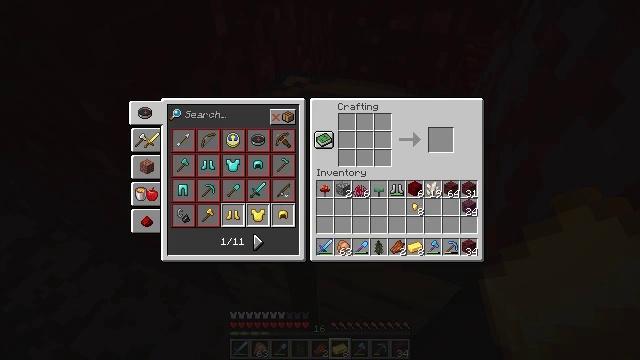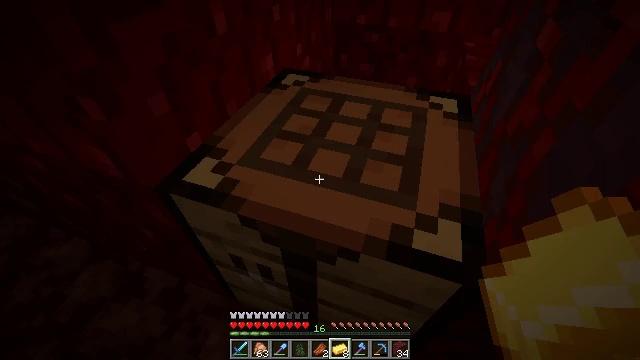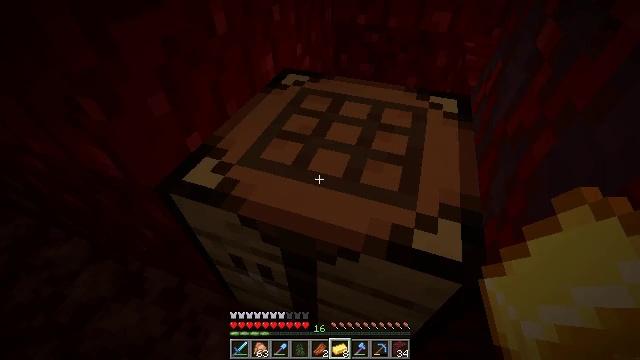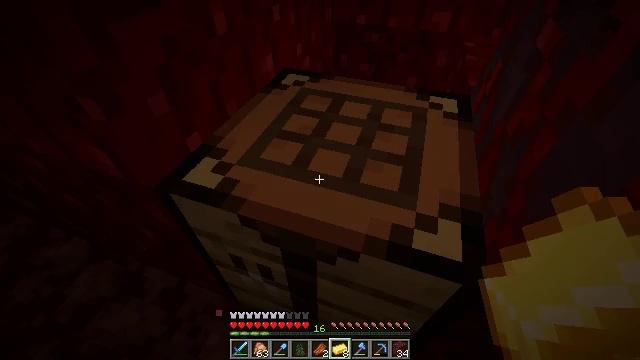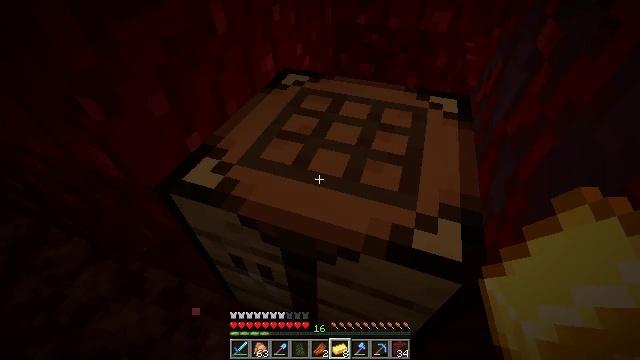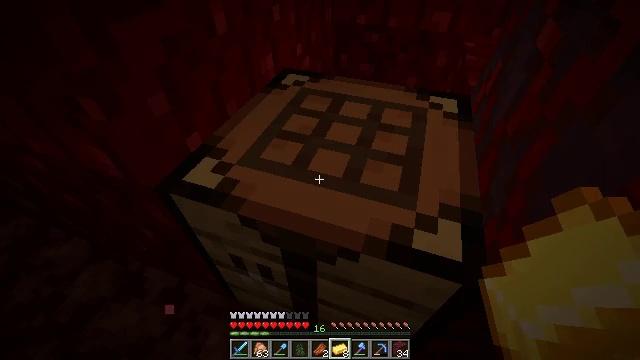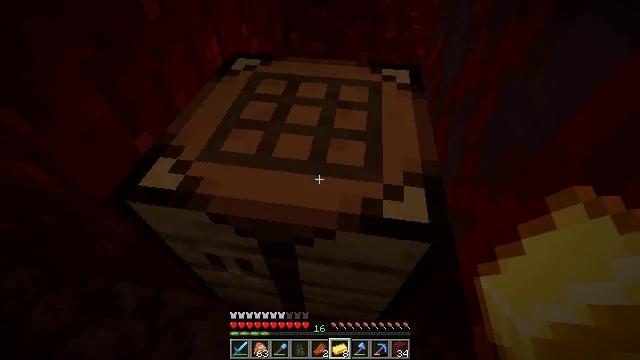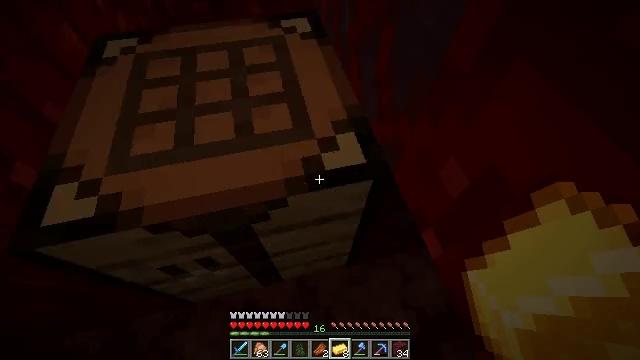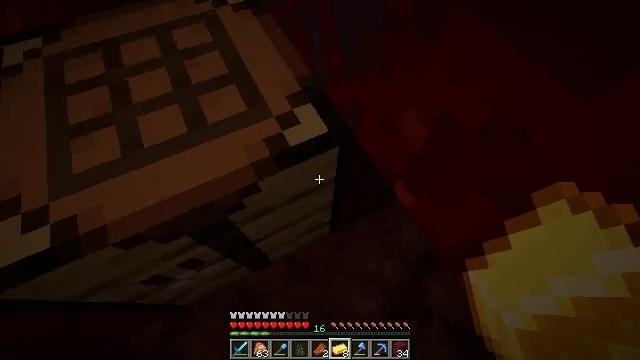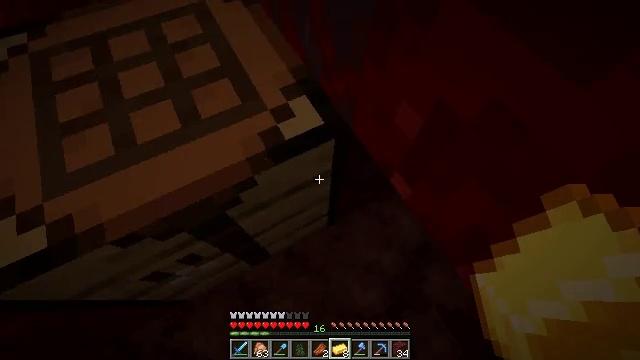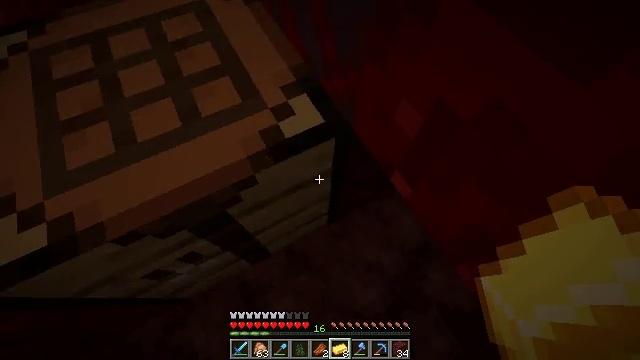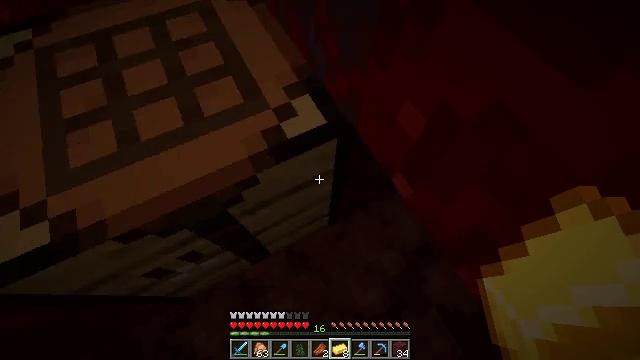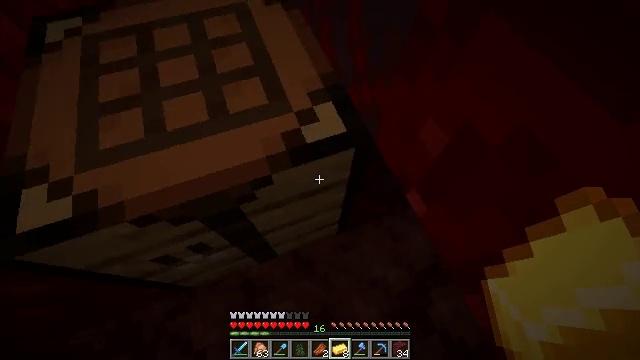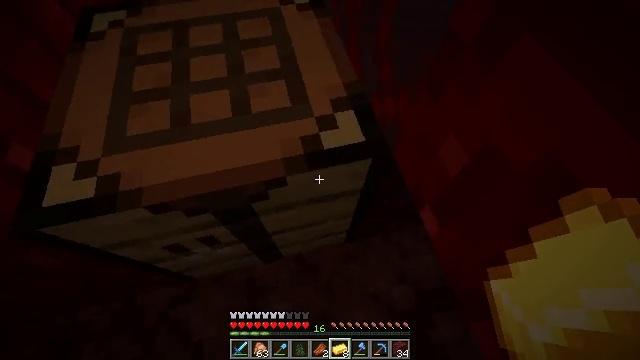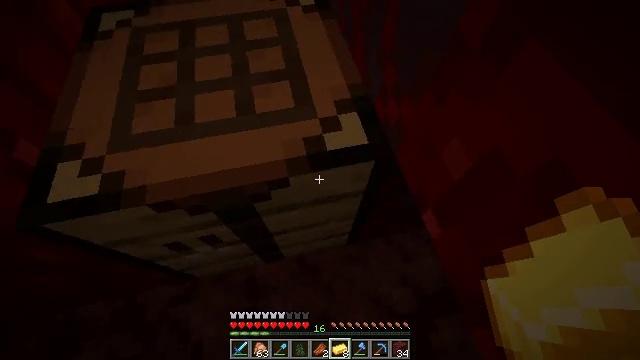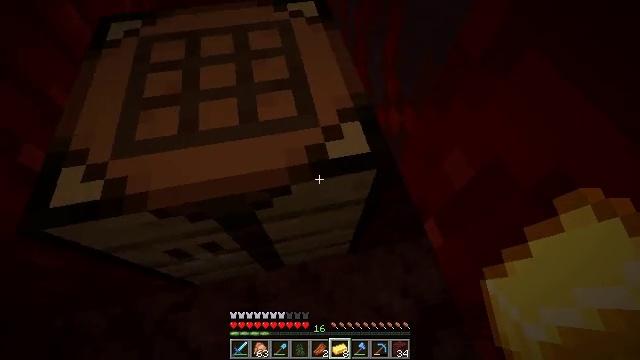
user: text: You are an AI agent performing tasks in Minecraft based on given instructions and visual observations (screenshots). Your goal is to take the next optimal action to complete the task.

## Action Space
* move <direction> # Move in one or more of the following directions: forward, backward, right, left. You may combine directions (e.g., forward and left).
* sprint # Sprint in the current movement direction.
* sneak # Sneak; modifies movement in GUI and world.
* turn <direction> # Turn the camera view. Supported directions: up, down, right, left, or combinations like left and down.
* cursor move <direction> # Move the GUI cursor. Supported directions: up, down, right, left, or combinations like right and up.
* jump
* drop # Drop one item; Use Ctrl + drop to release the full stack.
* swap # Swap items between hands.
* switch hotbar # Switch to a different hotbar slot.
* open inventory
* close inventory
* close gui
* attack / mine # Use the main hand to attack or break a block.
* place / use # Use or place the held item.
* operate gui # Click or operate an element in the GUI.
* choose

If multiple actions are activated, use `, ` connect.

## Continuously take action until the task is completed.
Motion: motion action
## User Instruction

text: Break the nether wart block with a tool.
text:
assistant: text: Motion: no_op
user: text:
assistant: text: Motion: close gui
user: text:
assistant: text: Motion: no_op
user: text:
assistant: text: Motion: no_op
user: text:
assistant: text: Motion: no_op
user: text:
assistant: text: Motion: turn right and down
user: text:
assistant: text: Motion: turn right and down
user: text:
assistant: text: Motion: turn right and down
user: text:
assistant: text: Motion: turn right and down
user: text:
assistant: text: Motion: no_op
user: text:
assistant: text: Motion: no_op
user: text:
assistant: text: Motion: turn left and up
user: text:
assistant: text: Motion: turn left and up
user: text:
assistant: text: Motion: turn left
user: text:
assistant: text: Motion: turn up
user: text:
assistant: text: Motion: turn left and up
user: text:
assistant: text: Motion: turn left and up
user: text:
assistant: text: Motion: turn left
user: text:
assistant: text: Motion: turn left
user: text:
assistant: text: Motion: turn left
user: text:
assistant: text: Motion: turn left and up
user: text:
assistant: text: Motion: turn left and up
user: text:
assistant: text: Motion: turn left and up
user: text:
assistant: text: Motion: turn left and up
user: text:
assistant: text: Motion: turn left and up
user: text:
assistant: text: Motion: turn left and up
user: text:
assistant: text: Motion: turn left and up
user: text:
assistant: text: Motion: no_op
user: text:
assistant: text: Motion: turn right
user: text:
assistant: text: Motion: no_op